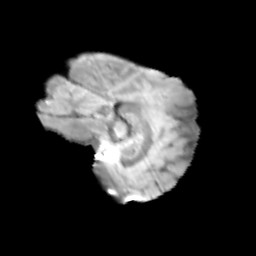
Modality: T2w
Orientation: sagittal
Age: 12
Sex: male
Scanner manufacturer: siemens
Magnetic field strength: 3 T
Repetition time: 3.8 s
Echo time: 0.07 s